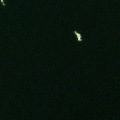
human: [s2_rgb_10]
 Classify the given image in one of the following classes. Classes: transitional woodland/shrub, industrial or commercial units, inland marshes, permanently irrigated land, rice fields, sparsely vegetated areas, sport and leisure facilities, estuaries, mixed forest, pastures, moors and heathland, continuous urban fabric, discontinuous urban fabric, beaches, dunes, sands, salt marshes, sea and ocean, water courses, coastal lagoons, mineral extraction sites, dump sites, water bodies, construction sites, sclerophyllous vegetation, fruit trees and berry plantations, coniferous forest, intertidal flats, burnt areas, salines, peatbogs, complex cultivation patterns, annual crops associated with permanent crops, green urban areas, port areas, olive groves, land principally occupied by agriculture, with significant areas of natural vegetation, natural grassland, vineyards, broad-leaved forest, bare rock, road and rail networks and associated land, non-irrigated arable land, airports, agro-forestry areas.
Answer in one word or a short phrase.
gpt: sea and ocean